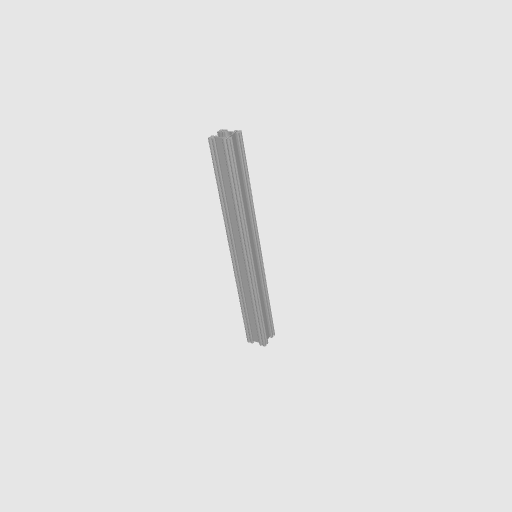
Part: OpenGoRAIL240